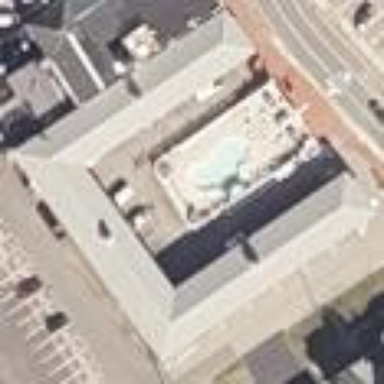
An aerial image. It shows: Building that is motel.